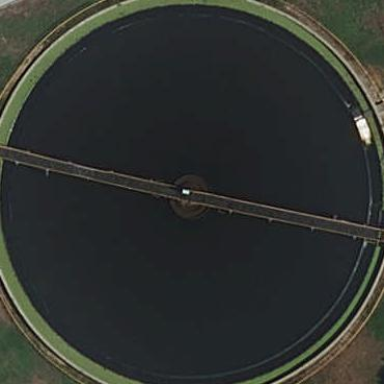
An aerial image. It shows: Image of wastewater.